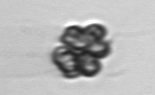
Label: Corymbellus